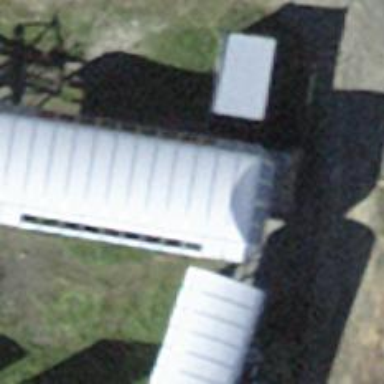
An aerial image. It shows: Aerialway station.